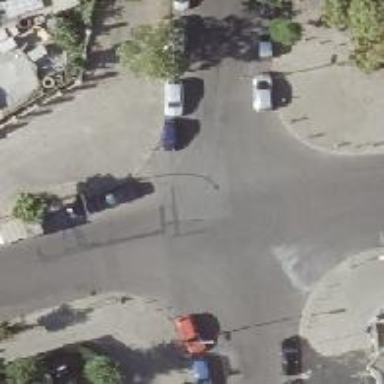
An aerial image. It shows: Unmarked crossing on the road.